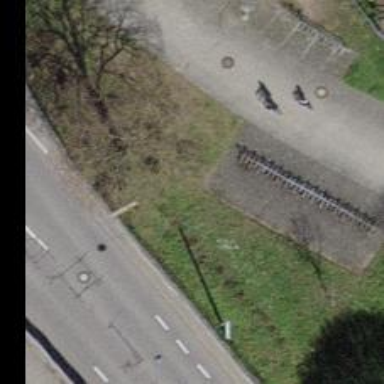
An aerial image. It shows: Bicycle parking area with wall loops.